Field crop: tomato
Growth stage: 1
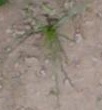
Species: cyperus